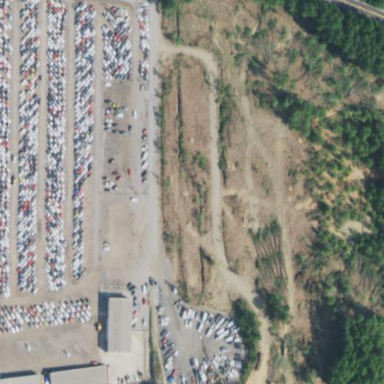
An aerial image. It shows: Scrap yard located in industrial area.